Field crop: maize
Growth stage: 2
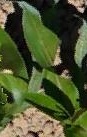
Species: maize